Question: I have a Listbox which have 3 items in which only 1 item can be selected at a time. The properties of these items are accessed from different classes - Alto,Zen,Esteem. I need to use only 1 class at a time.
I am storing these classes in a list array. How can I Dispose my desired classes(according to my logic)?
List of class array
'''
List<object> lst = new List<object>();
'''
Add each class object to list
'''
Alto objAlto = new Alto();
Zen objZen = new Zen();
Esteem objEsteem = new Esteem();
lst.Add(objAlto);
lst.Add(objZen);
lst.Add(objEsteem);
'''
My logic to Dispose

Now my question is, how can I dispose the objects? Why I am not able to get ".Dispose"? Am I missing with any implicit conversion to avail this feature?
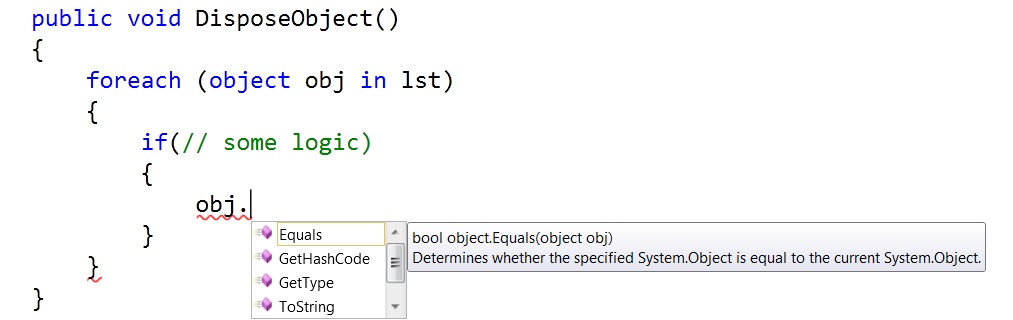
Answer: To add to D Stanleys answer, how about so:
'''
foreach(var o in lst.OfType<IDisposable>())
{
o.Dispose();
}
'''